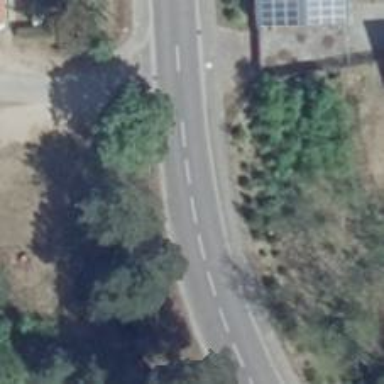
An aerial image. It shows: Secondary road with asphalt surface.